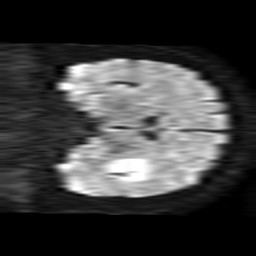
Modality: TRACE
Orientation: coronal
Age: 50
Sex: male
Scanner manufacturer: philips
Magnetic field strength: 1.5 T
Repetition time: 3.403 s
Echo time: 0.06922 s